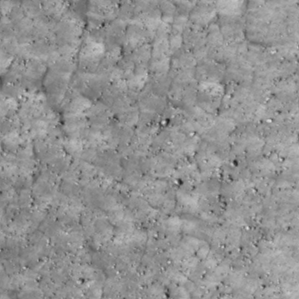
Label: non_frost